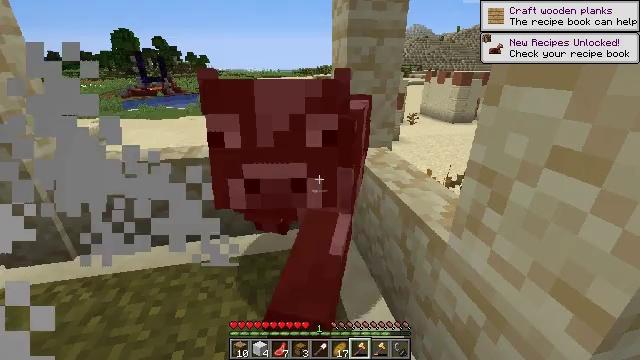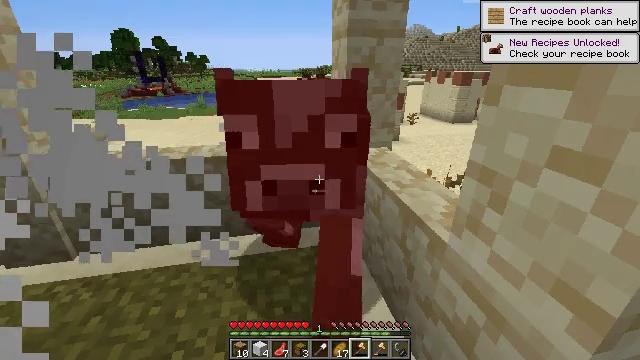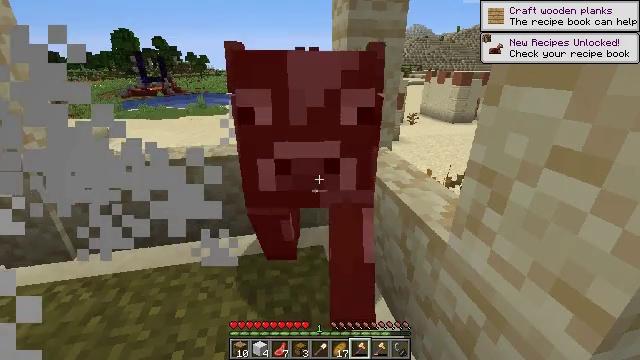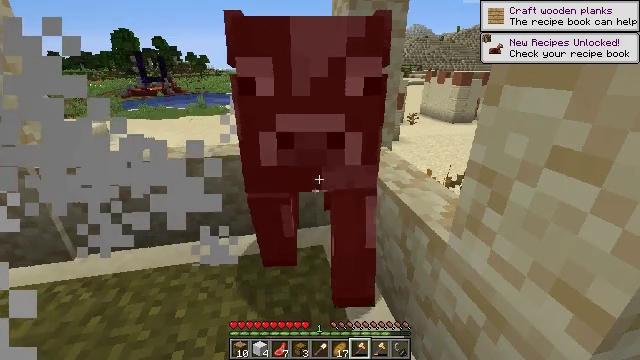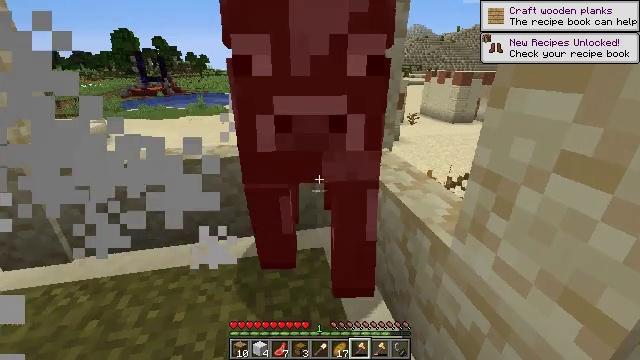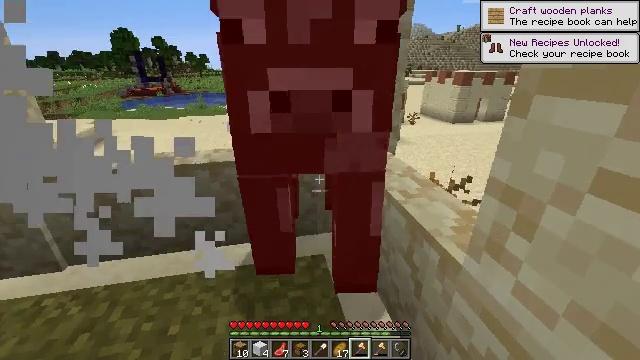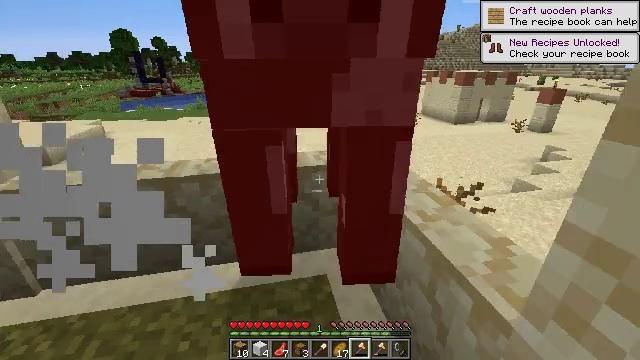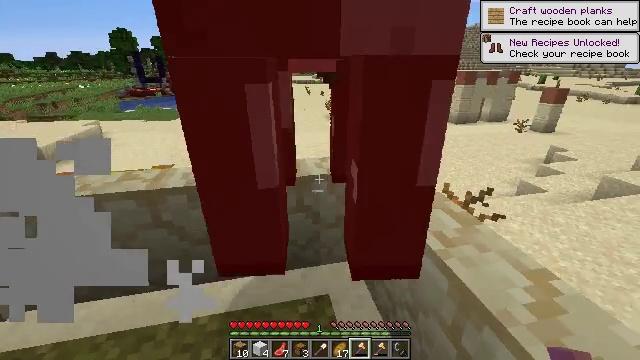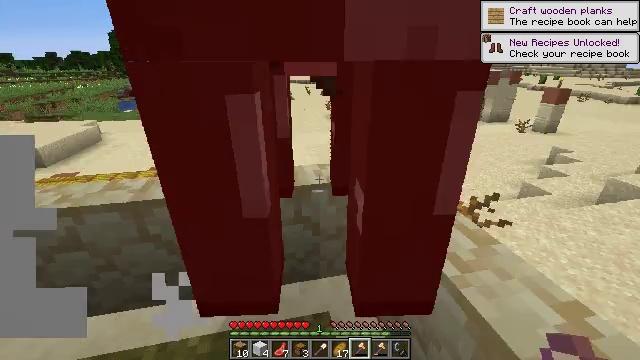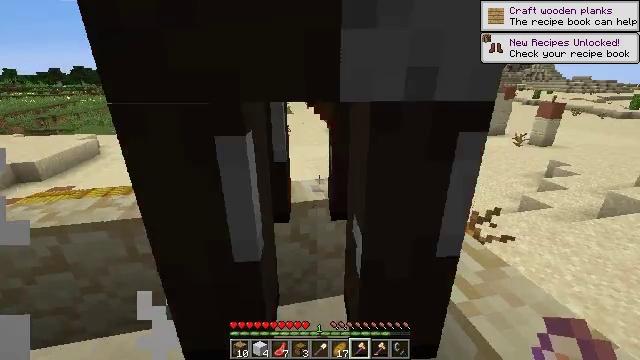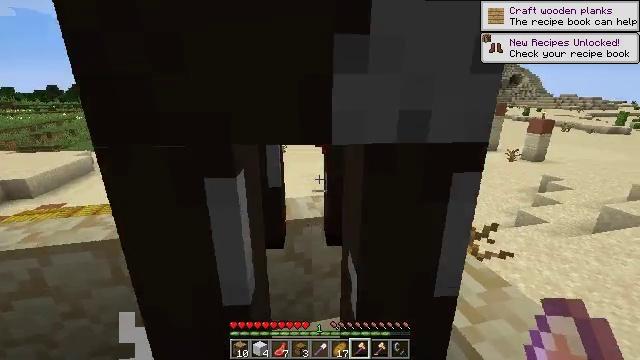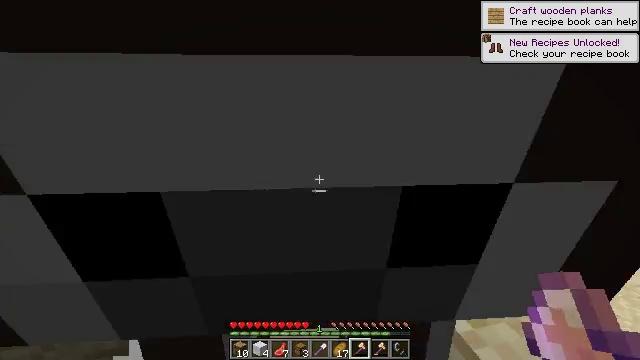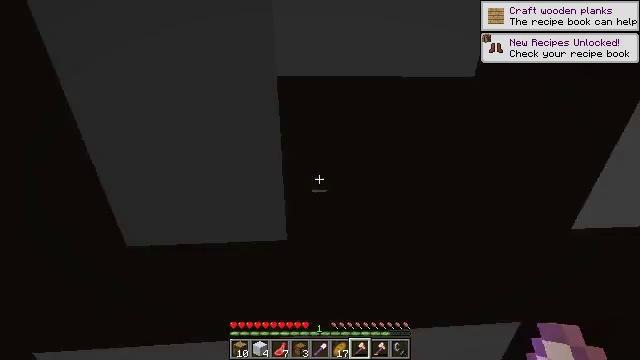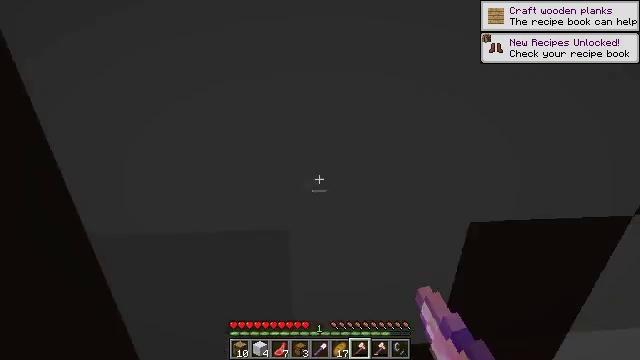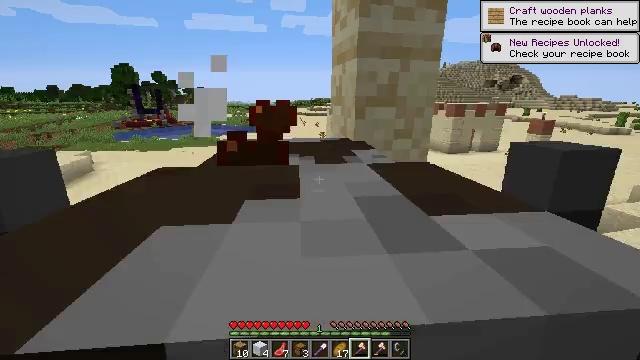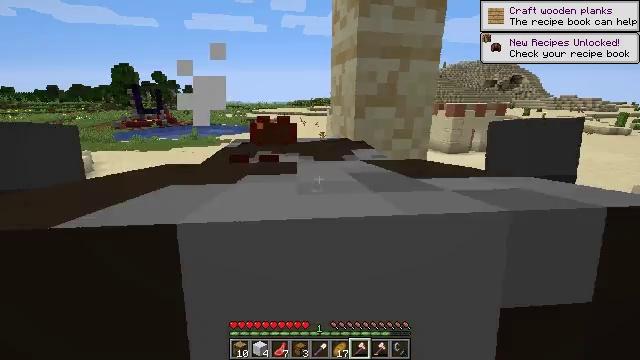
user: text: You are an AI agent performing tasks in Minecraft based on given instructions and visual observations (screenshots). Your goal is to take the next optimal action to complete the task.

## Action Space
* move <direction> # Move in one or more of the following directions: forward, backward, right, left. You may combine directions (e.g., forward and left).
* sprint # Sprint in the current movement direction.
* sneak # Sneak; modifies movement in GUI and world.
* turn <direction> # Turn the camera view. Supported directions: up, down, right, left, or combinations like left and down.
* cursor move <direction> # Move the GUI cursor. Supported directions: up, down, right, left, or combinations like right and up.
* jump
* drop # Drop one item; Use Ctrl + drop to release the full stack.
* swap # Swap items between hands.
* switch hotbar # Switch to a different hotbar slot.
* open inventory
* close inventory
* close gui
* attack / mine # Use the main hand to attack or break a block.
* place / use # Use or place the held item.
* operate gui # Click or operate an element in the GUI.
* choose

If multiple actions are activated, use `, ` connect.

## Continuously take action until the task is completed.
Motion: motion action
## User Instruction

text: Hunt a cow.
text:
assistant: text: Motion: no_op
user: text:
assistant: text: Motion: no_op
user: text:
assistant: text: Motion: no_op
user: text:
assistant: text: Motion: move forward
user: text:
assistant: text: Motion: move forward
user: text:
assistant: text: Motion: move forward
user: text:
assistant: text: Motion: move forward
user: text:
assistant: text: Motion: no_op
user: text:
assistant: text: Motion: turn up
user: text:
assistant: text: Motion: turn up
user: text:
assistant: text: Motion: no_op
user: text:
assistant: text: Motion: attack / mine
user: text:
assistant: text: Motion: attack / mine
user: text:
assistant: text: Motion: attack / mine
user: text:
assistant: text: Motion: no_op
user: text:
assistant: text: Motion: no_op
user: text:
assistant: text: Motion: no_op
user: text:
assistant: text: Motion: no_op